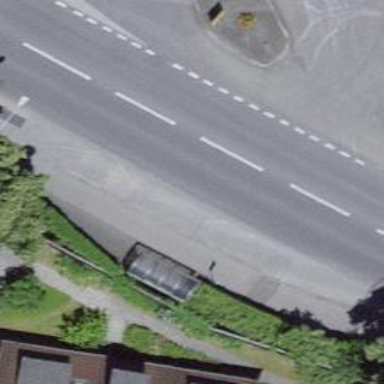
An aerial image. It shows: Bus stop equipped with public transport stop position.